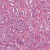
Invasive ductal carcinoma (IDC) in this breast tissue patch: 1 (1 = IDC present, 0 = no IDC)